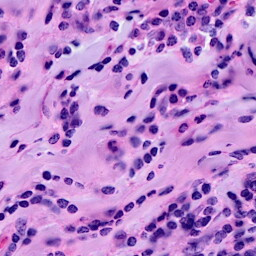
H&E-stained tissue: Breast